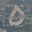
Label: 0